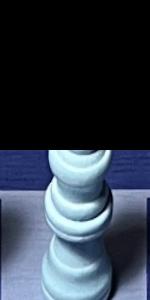
Label: Queen_White